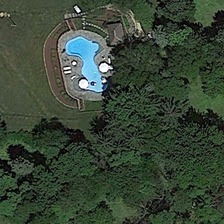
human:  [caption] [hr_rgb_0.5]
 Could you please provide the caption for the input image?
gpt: many green trees and meadows are around a building with a swimming pool .

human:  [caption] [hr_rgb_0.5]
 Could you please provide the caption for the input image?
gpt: many green trees and meadows are around a building with a swimming pool .

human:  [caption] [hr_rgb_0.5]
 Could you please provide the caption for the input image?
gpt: many green trees and meadows are around a building with a swimming pool .

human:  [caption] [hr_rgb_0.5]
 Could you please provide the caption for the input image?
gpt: many green trees and meadows are around a building with a swimming pool .

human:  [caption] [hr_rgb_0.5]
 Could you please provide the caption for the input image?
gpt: many green trees and meadows are around a building with a swimming pool .